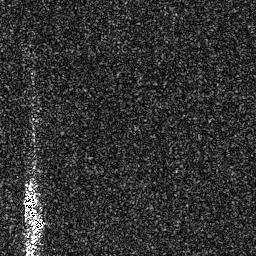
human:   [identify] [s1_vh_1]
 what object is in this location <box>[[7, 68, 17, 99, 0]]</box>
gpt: <ref>1 large ship at the bottom left</ref>